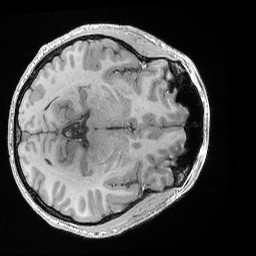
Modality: T1w
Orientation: axial
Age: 23
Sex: male
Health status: healthy
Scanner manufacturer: siemens
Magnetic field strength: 3 T
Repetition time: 0.02 s
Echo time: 0.00492 s